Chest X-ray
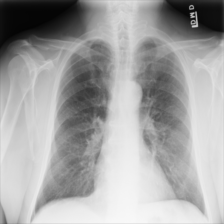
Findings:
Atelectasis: negative
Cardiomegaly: negative
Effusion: negative
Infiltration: negative
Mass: negative
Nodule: negative
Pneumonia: negative
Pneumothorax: negative
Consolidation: negative
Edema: negative
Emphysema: negative
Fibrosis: negative
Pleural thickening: negative
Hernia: negative